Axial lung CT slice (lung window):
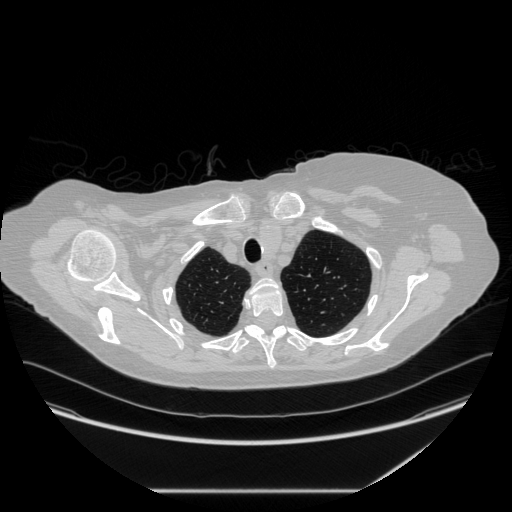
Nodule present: no